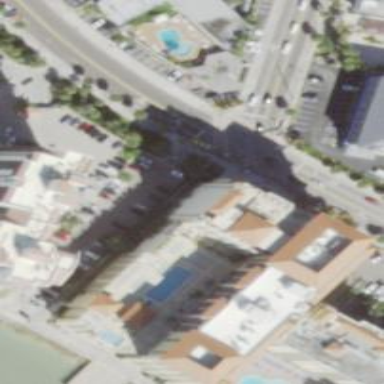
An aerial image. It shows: Hotel building.